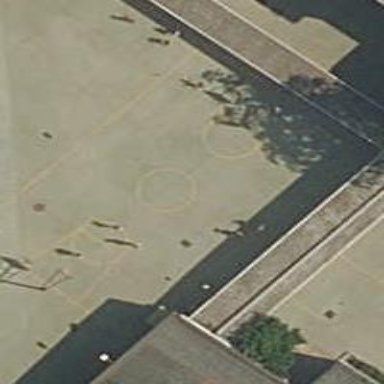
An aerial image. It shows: Basketball court on leisure land pitch.